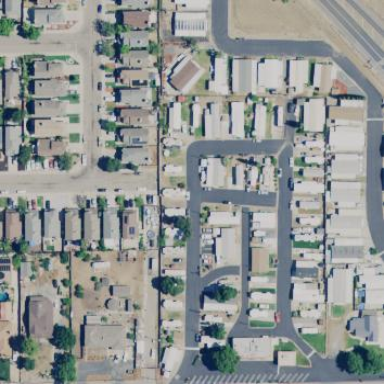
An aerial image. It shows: Residential area known as trailer park.